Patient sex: M
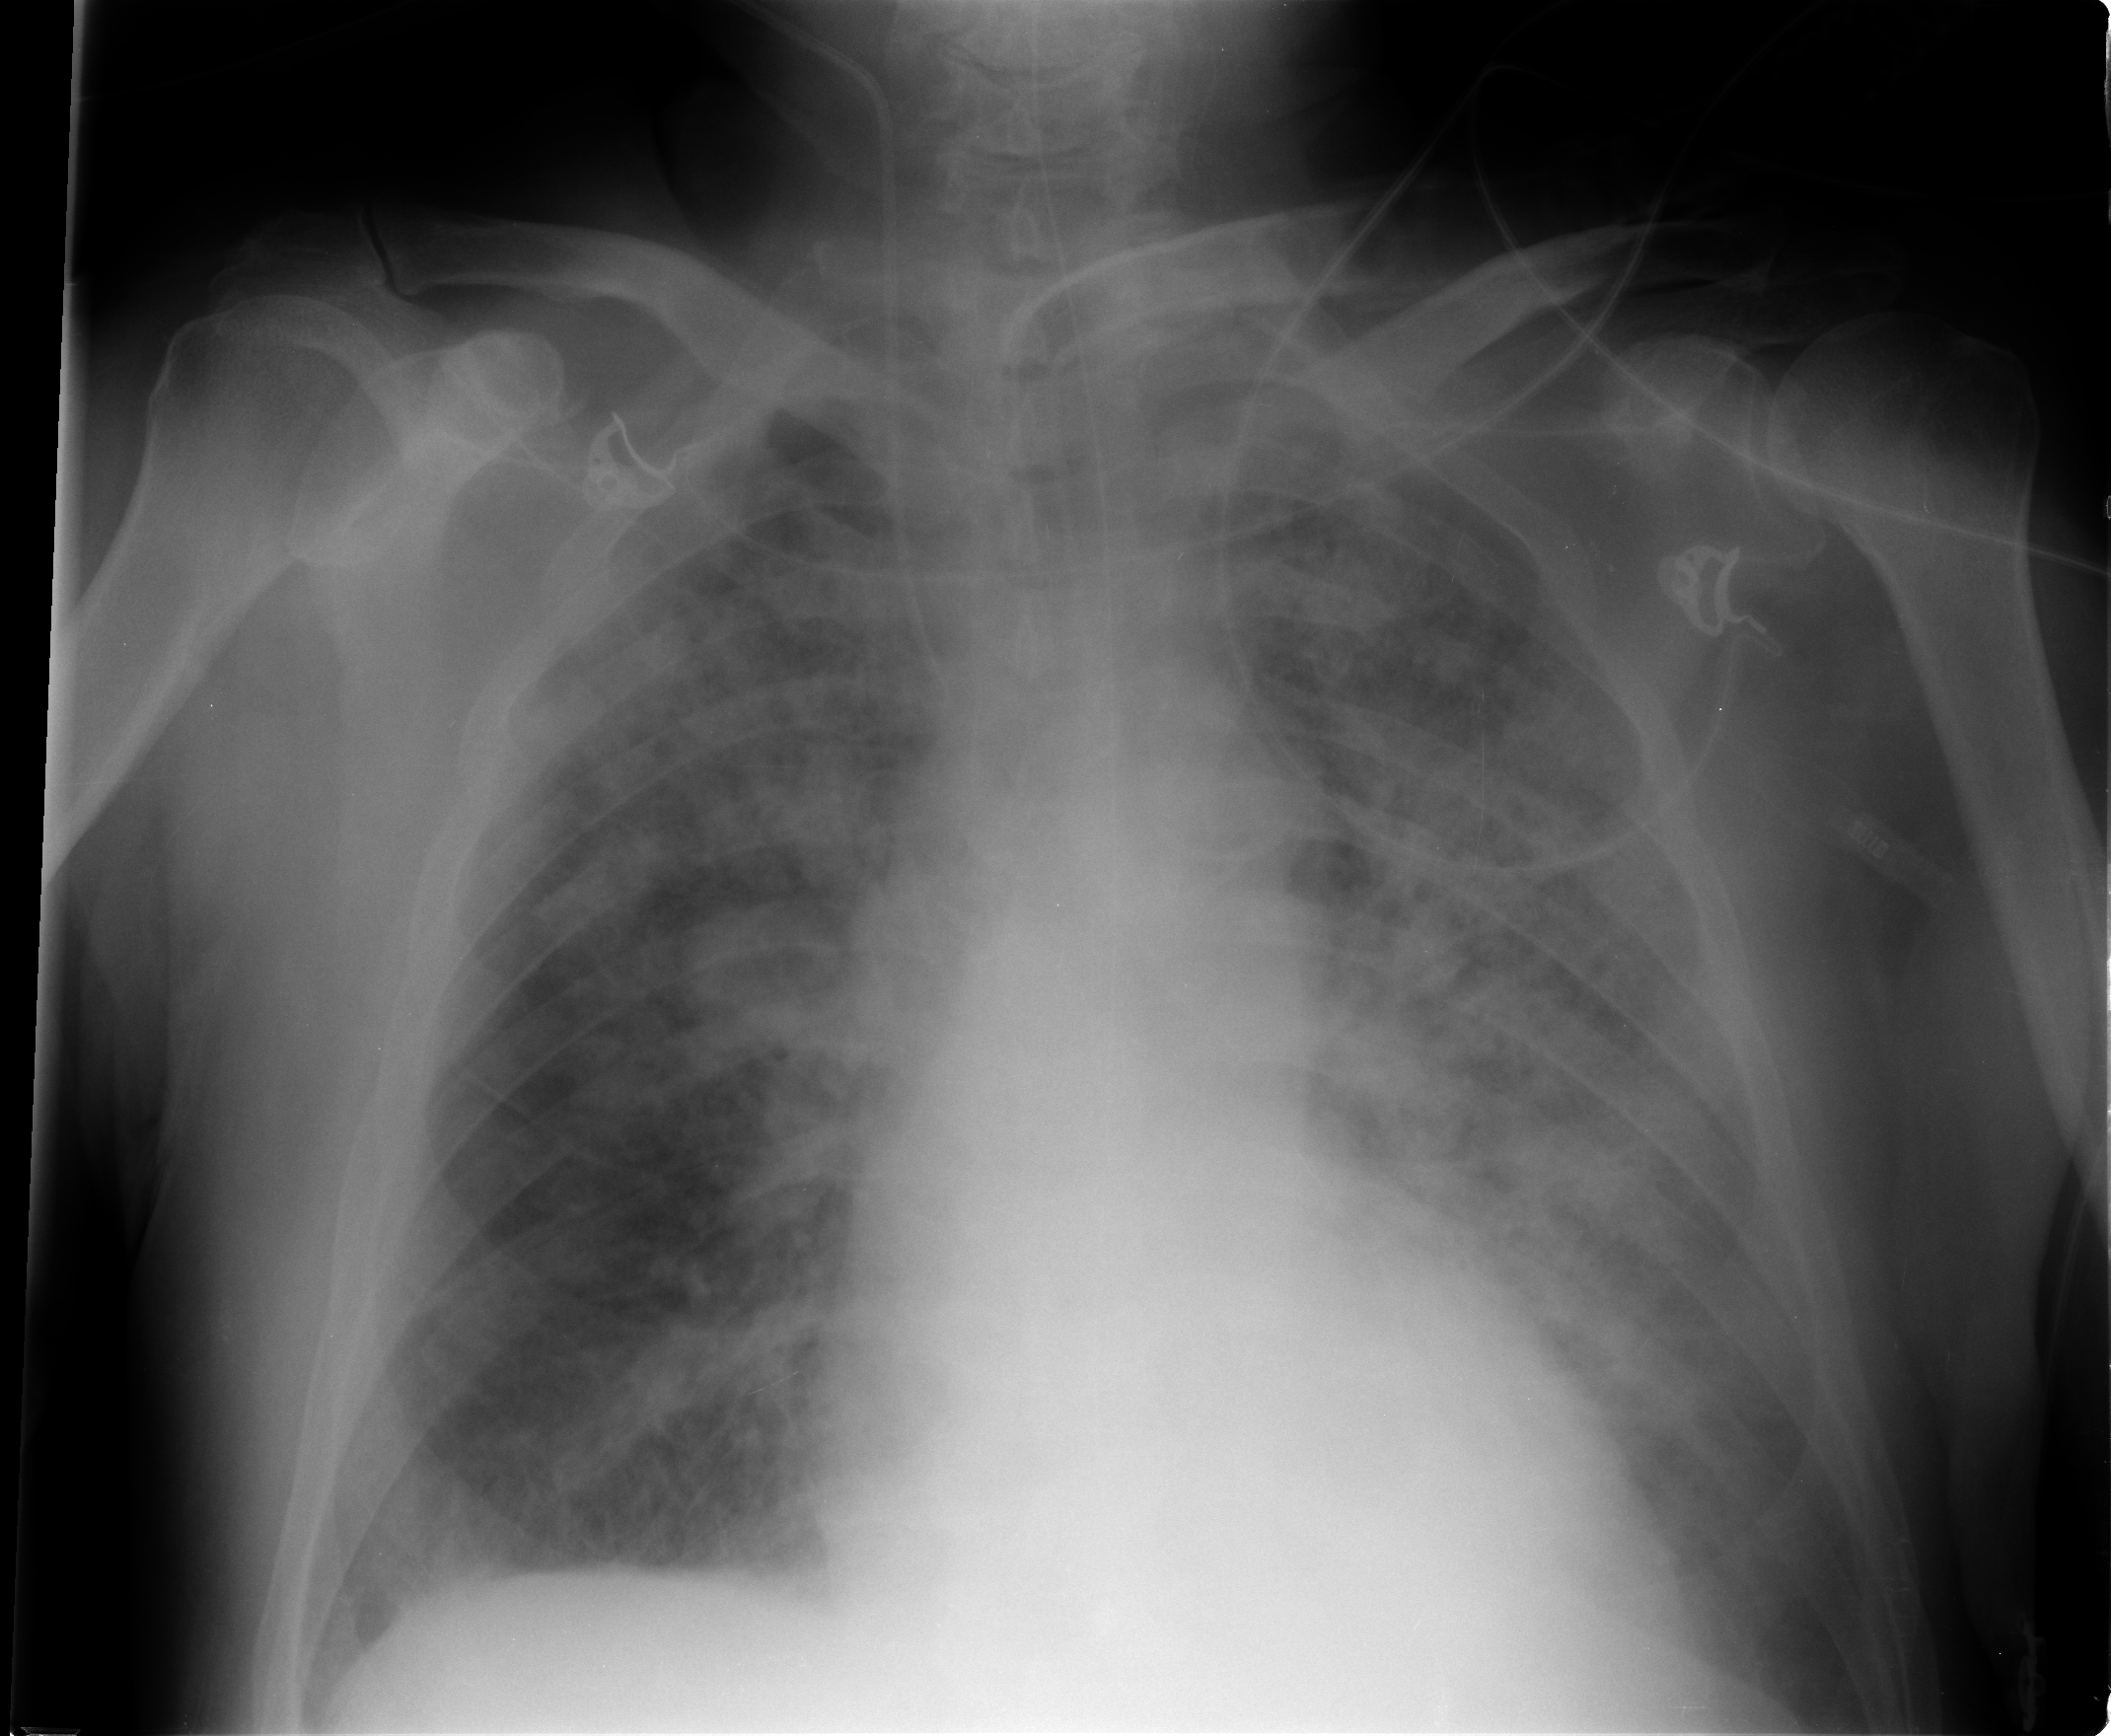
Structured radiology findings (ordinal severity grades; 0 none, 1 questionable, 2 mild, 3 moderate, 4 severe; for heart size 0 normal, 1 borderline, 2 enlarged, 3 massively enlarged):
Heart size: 2
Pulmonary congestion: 3
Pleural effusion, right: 1
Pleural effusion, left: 2
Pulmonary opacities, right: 3
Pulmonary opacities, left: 3
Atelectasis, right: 2
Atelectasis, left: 2